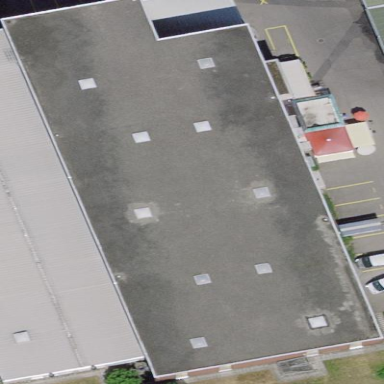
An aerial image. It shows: Industrial building.